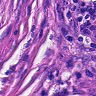
Metastatic tissue present: yes